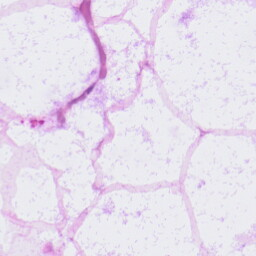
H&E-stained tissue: LymphNode